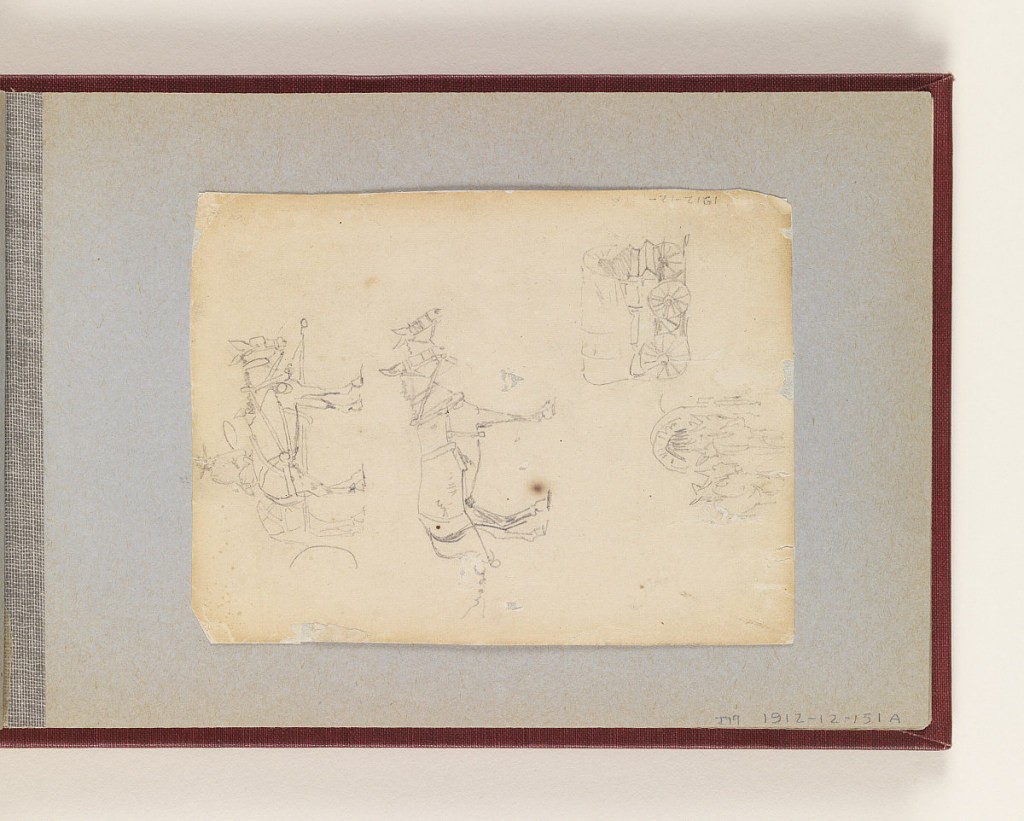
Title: Four Small Sketches of Army Mules and Wagon
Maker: Winslow Homer, American, 1836–1910
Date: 1862
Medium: Graphite on wove paper, laid down
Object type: Drawing
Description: Four small sketches drawn vertically on the page as follows: two hitched mules and a rider seen from the side; one harnessed mule and a second head, seen from the side; one wagon seen from the side; and two mules and a wagon, seen from the front.